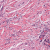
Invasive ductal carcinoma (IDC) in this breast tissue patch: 1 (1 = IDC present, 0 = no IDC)